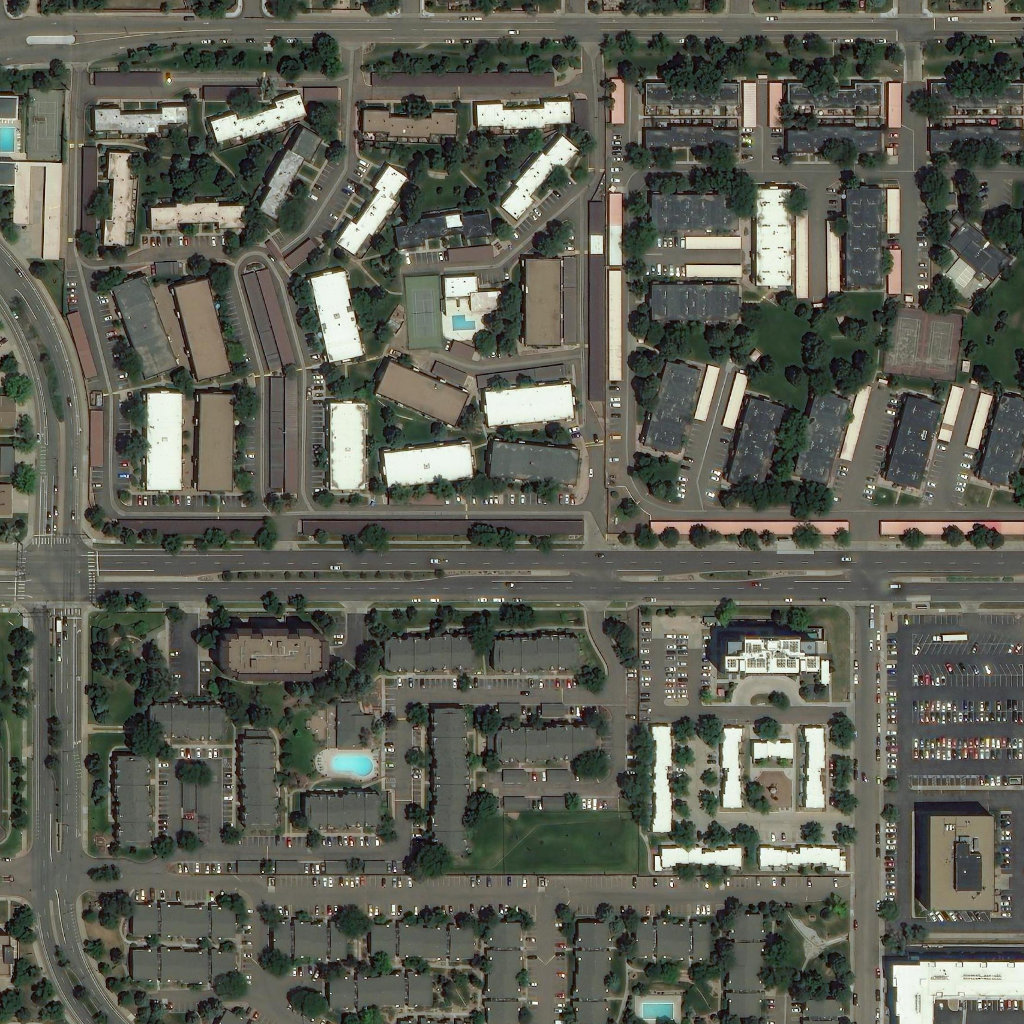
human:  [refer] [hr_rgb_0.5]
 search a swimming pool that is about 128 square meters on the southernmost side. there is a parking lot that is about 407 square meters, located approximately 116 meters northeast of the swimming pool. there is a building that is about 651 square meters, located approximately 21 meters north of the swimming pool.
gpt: <box>[[62, 97, 65, 99, 0]]</box>

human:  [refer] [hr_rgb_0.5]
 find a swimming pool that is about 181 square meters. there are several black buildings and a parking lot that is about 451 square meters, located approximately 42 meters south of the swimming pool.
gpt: <box>[[32, 73, 36, 75, 0]]</box>

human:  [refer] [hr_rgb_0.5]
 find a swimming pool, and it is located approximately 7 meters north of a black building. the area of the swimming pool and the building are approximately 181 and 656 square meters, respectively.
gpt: <box>[[32, 73, 36, 75, 0]]</box>

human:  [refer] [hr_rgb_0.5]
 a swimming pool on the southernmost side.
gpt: <box>[[62, 97, 65, 99, 0]]</box>